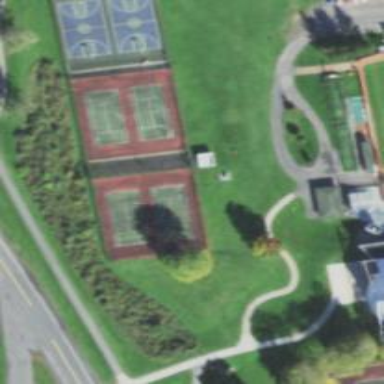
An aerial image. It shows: Sports centre with facilities for tennis and basketball.